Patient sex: M
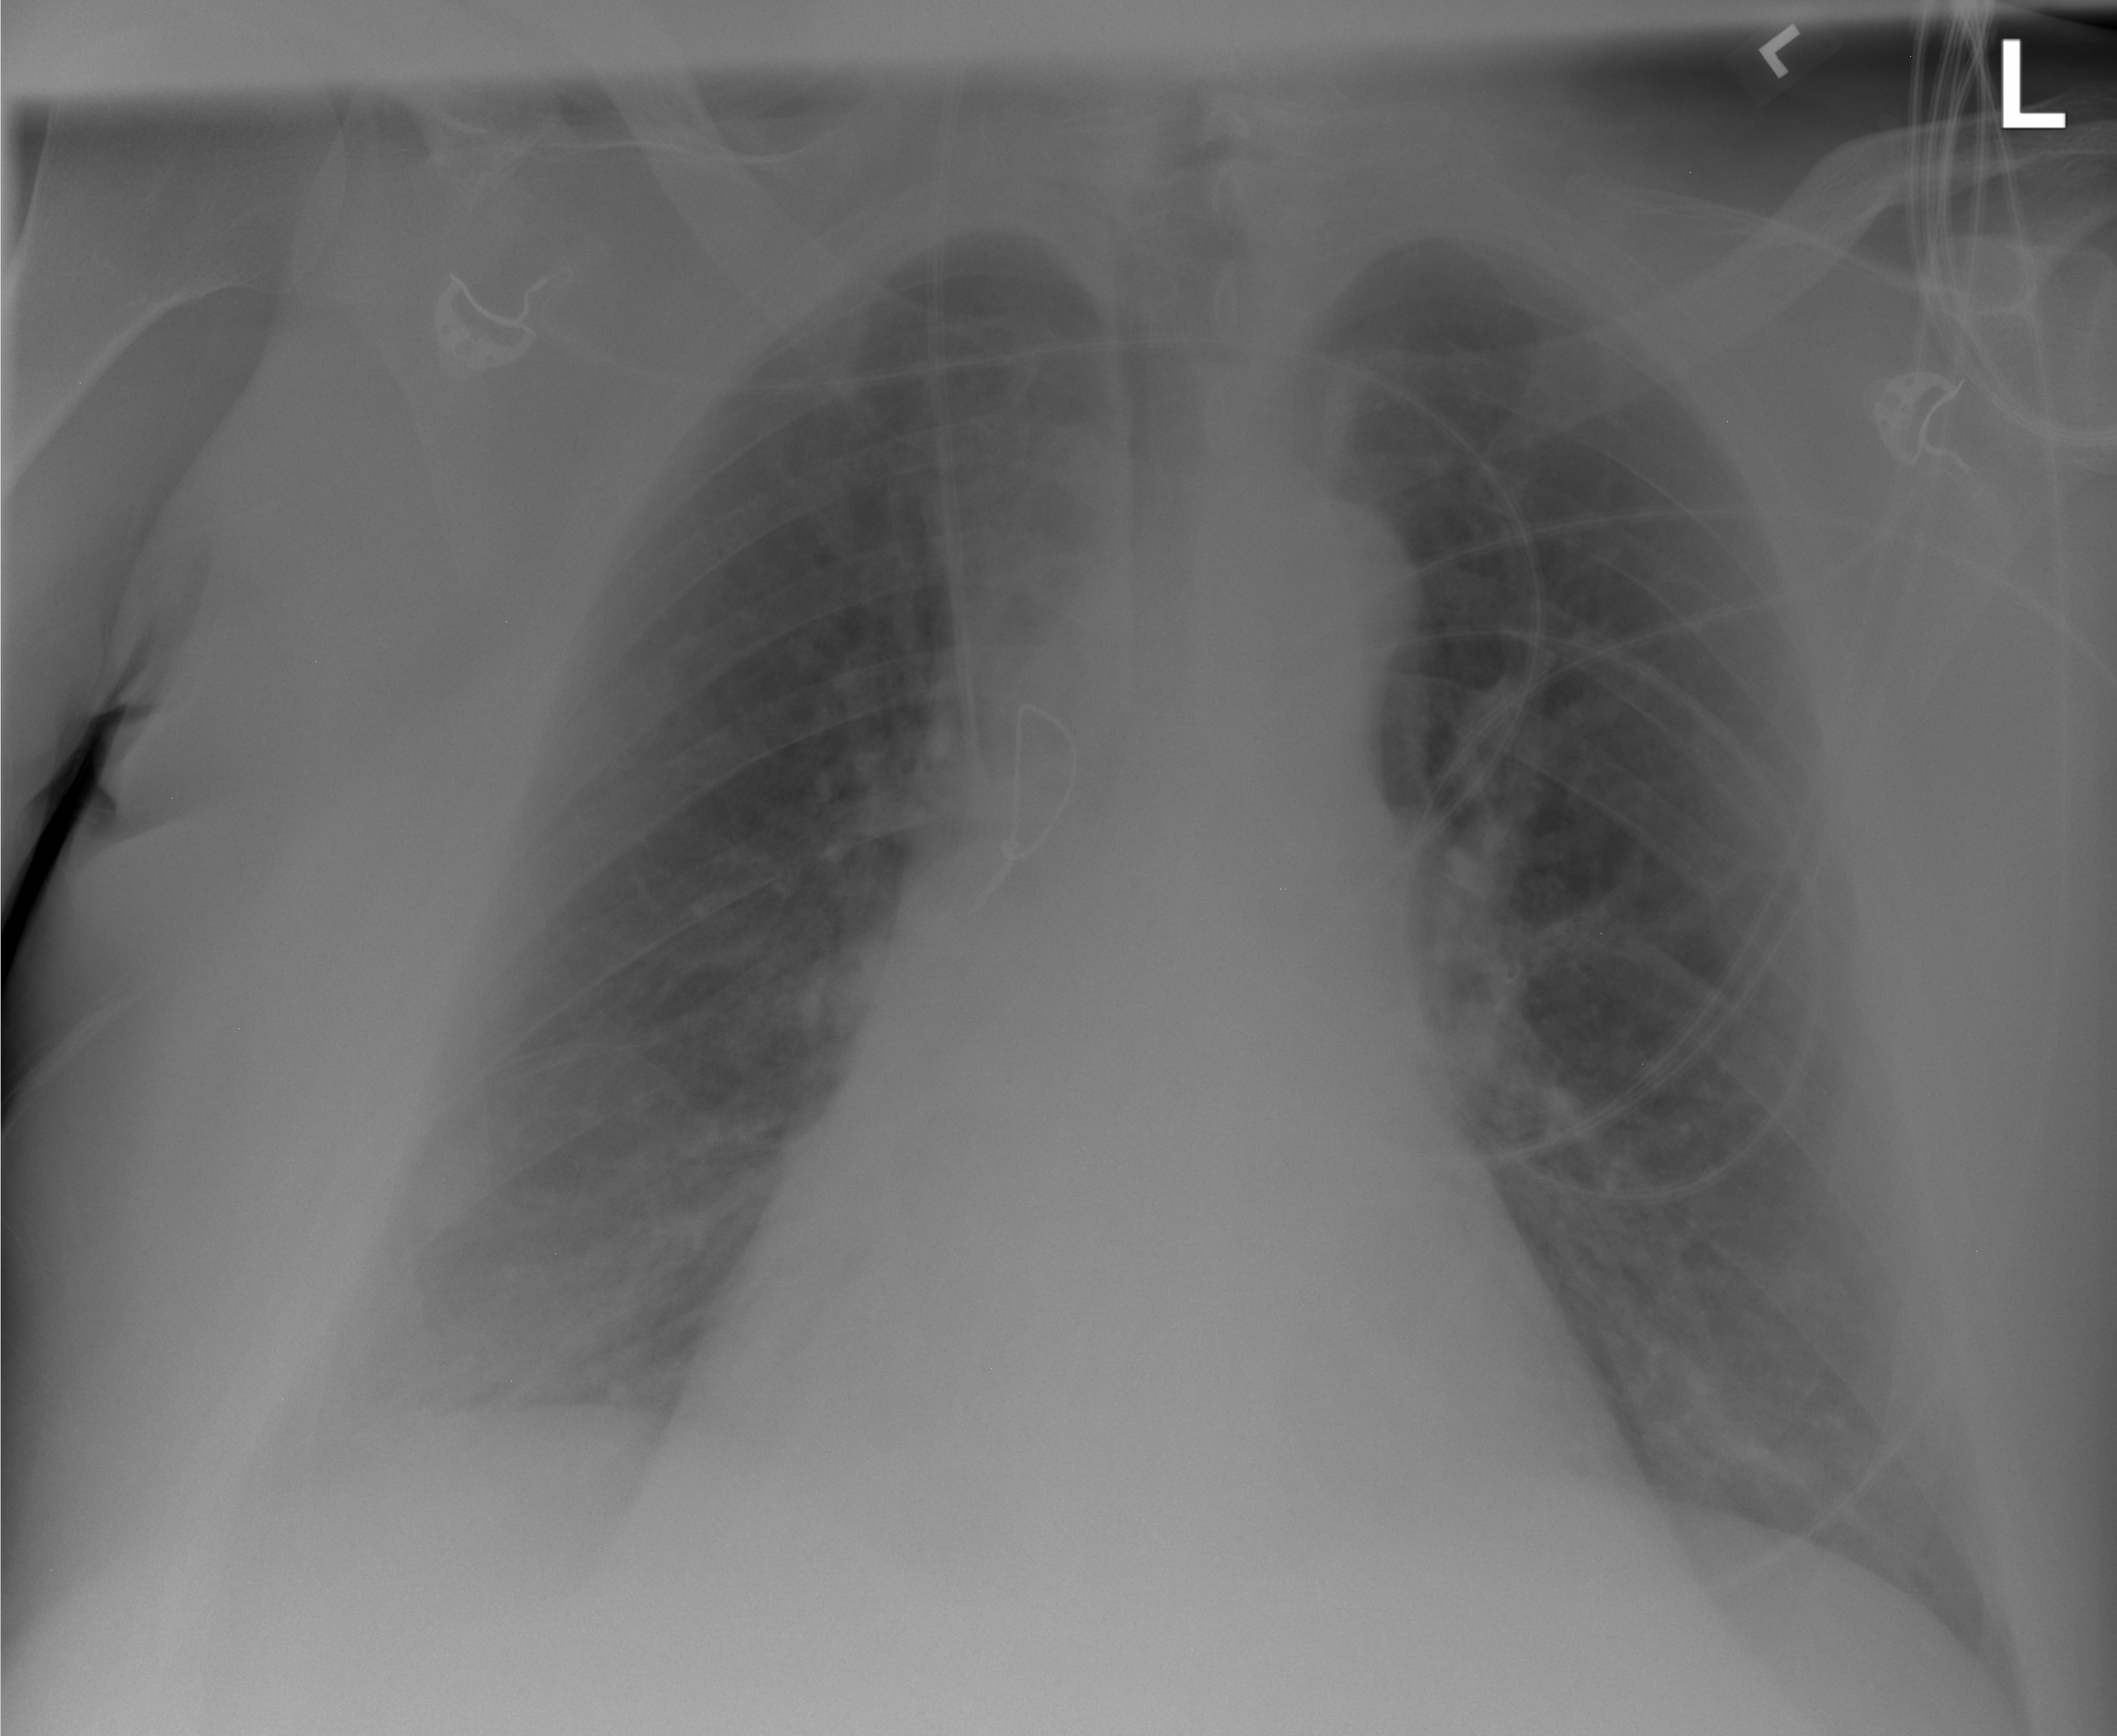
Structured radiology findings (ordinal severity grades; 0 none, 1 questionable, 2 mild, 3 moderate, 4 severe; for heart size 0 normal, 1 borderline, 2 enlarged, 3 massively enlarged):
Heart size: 1
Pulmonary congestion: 1
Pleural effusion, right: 0
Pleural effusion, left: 0
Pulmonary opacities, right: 0
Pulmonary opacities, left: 0
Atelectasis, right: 2
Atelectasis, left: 0